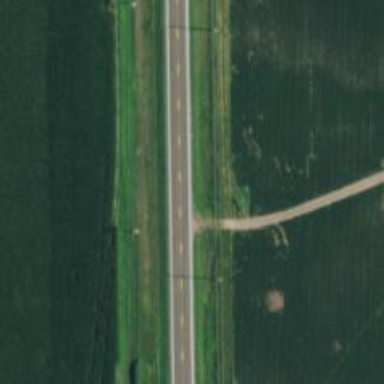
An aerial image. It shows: Secondary road with asphalt surface.